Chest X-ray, AP view. Patient: 59 years old, sex M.
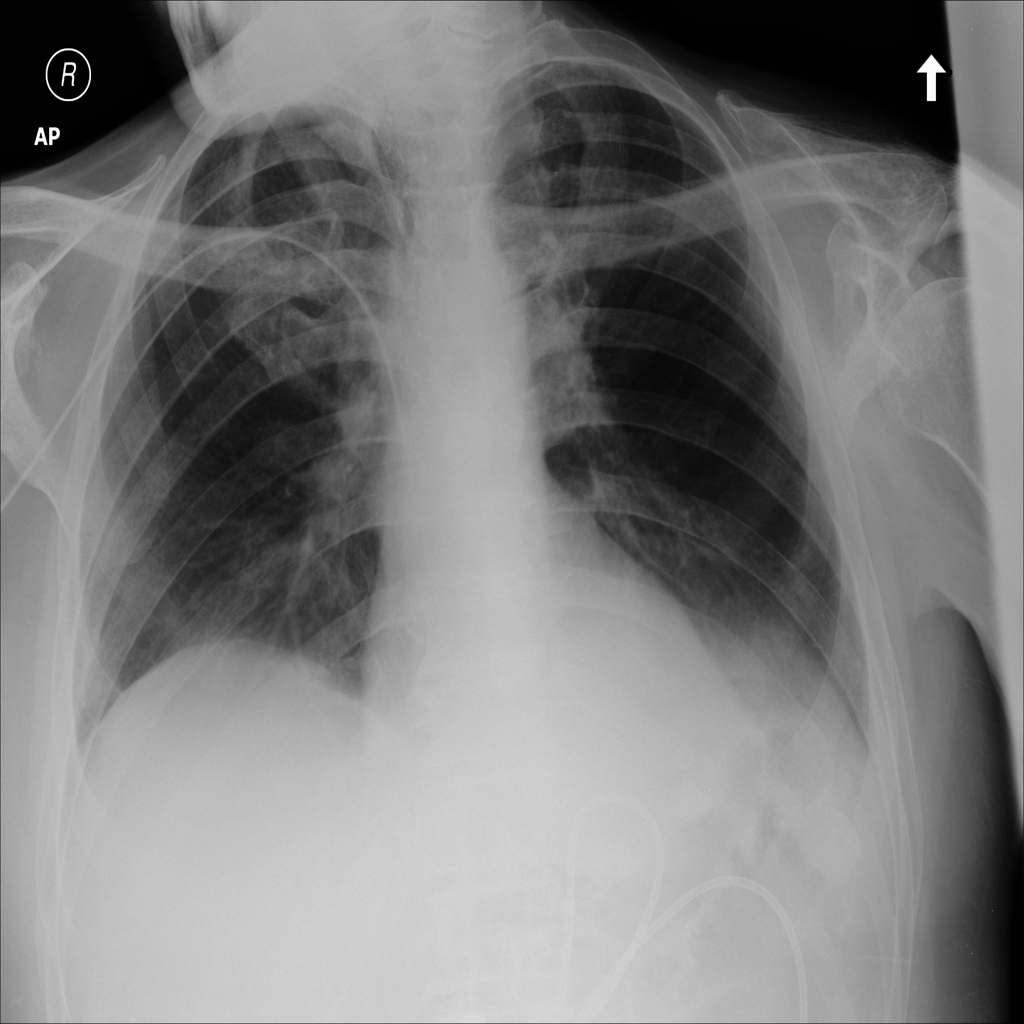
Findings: Atelectasis